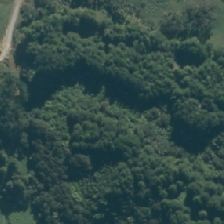
Land cover: manuka_kanuka